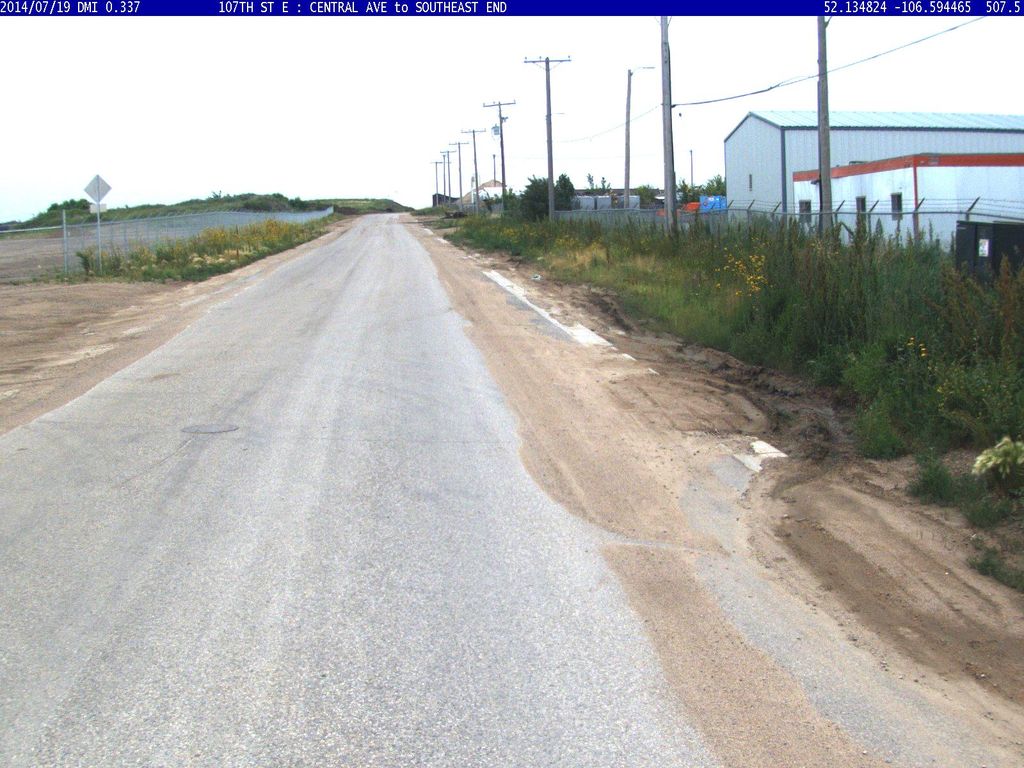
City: saskatoon